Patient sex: M
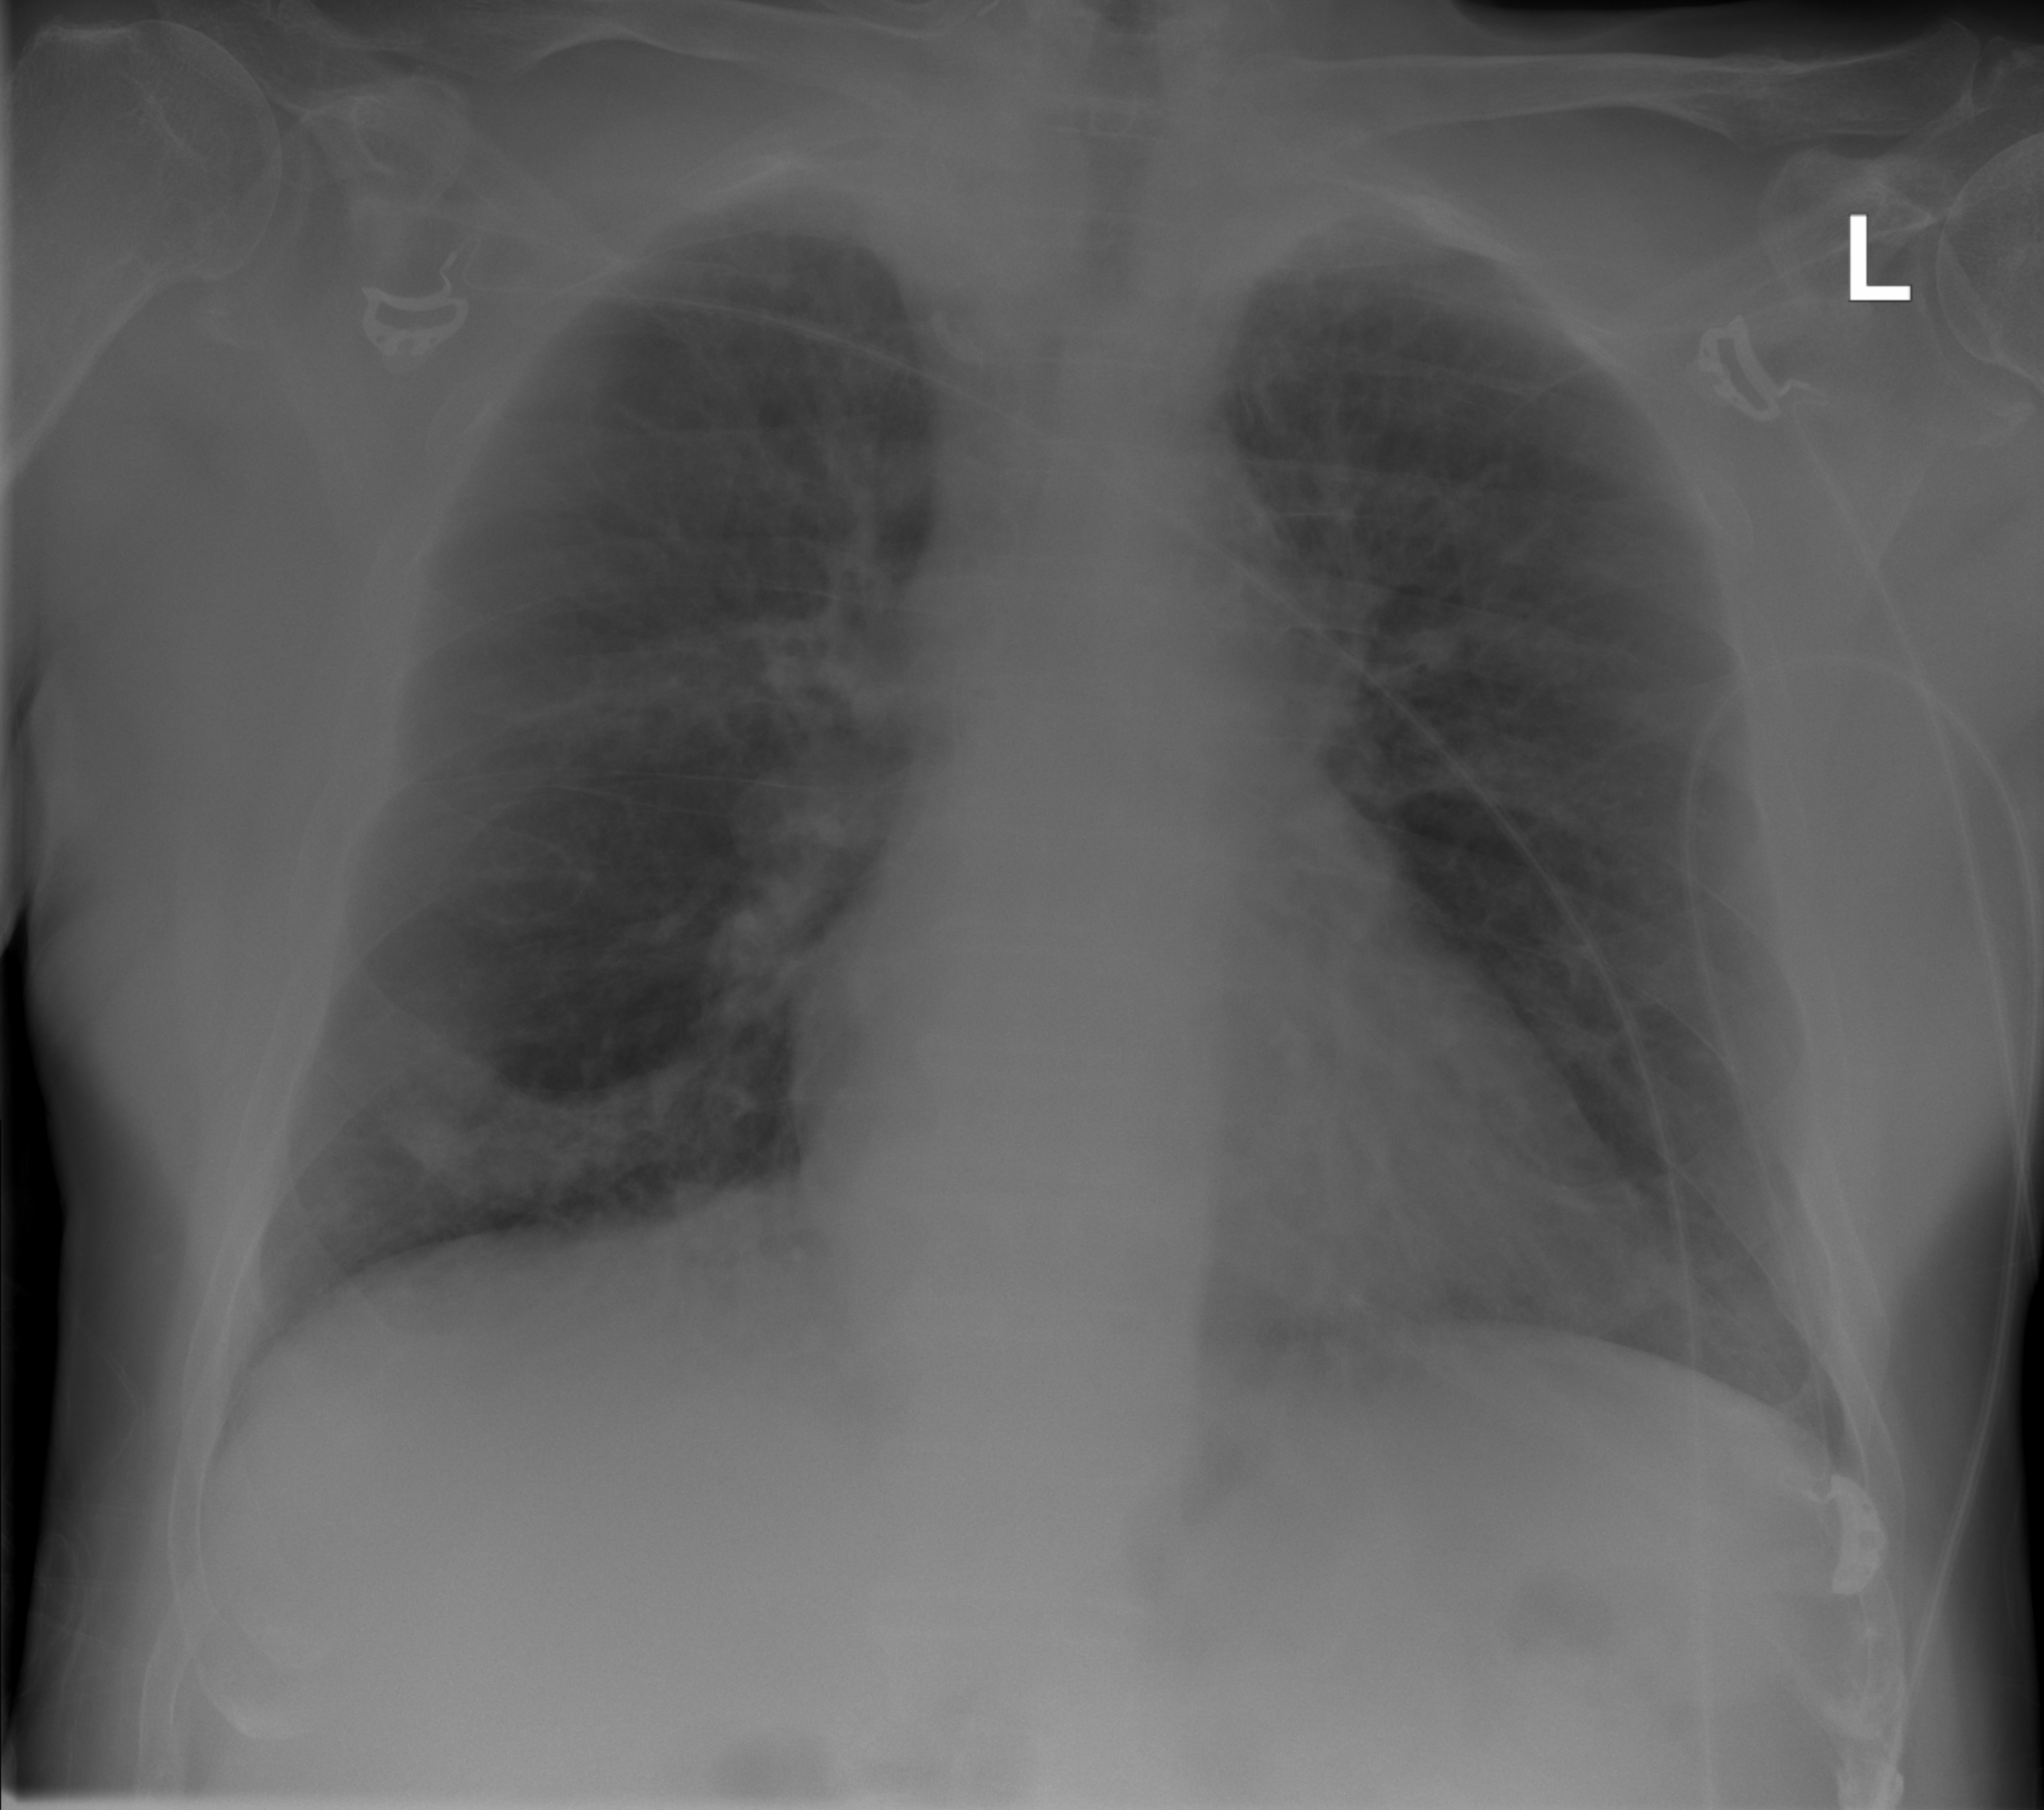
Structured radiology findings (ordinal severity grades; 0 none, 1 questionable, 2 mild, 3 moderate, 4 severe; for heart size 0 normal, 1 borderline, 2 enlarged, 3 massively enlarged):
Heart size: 0
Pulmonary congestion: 1
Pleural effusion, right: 1
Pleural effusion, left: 0
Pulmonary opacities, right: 1
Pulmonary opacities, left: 0
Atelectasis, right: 2
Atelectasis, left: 2